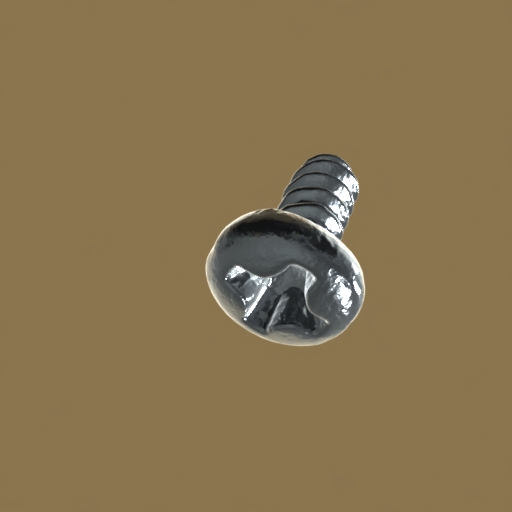
Label: screw